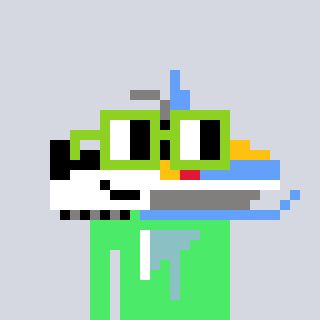
a pixel art character with square light green glasses, a snowmobile-shaped head and a teal-colored body on a cool background